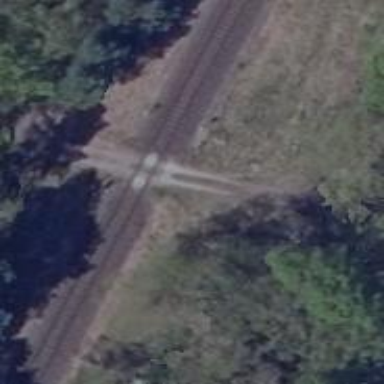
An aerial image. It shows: Railway signal.